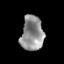
Tissue: prostate
Cell type: B cells
Senescence score: 0.7118
Nuclear area (px): 771
Mean DAPI intensity: 143.079